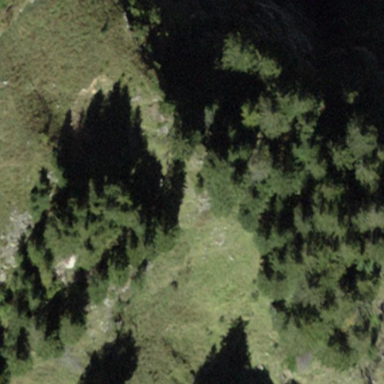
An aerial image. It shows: Forest area.